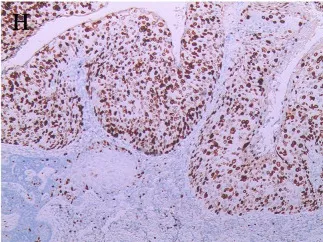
Characteristics of the cervical squamous cell carcinoma, vulvar squamous cell carcinoma, and vaginal squamous cell carcinoma for case 2. (H) The Ki-67 epithelial was 90% positive in vaginal tumor cells.
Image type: pathology (immunostaining)